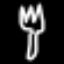
Label: fork